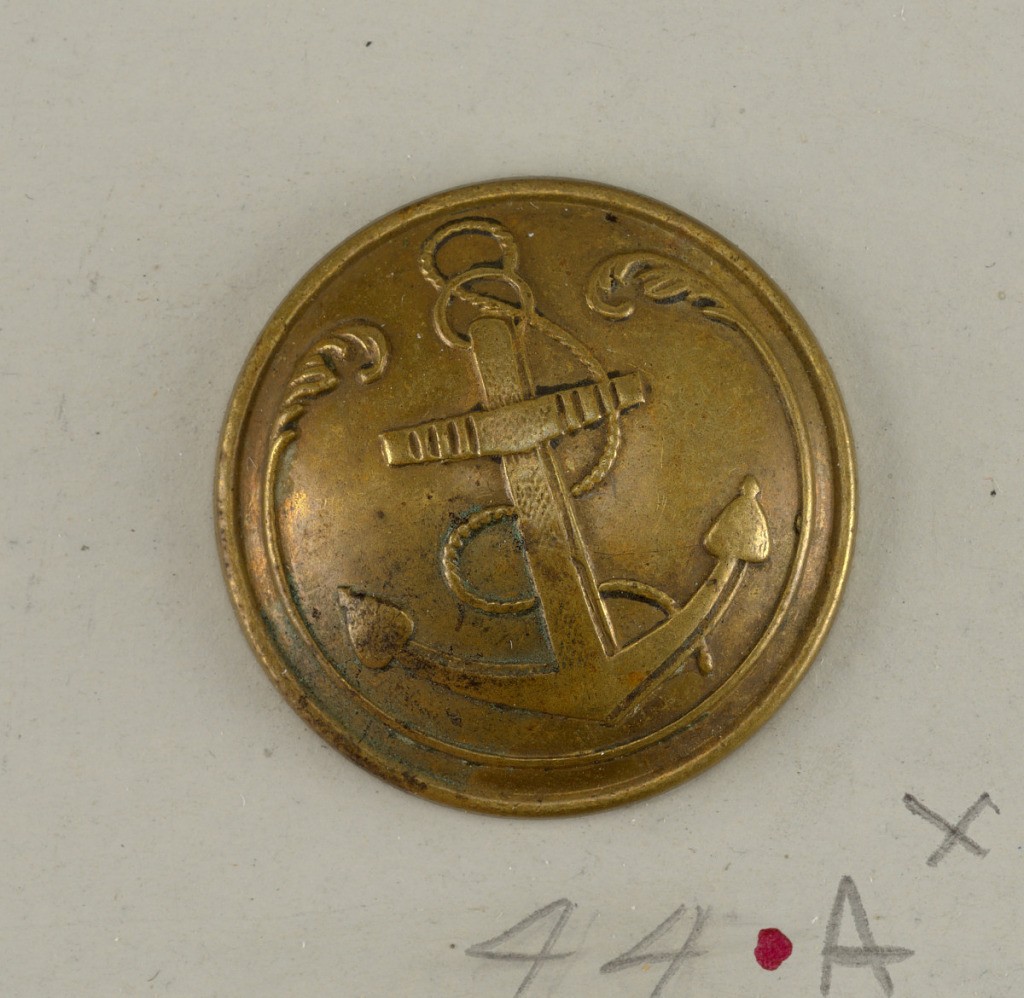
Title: Button
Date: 1870–1914
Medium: Brass
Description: Circular button showing design of anchor set within a curve which ends in acanthus leaves - on reverse, "T. W & W Paris"; double shank - button used by Colonial Infantry.

On card H